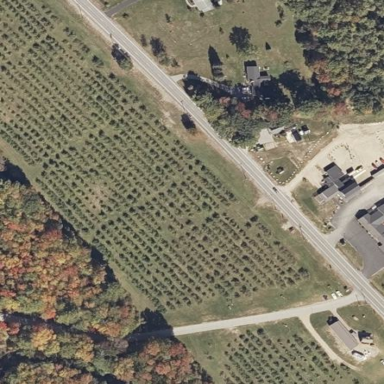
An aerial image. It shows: Orchard.